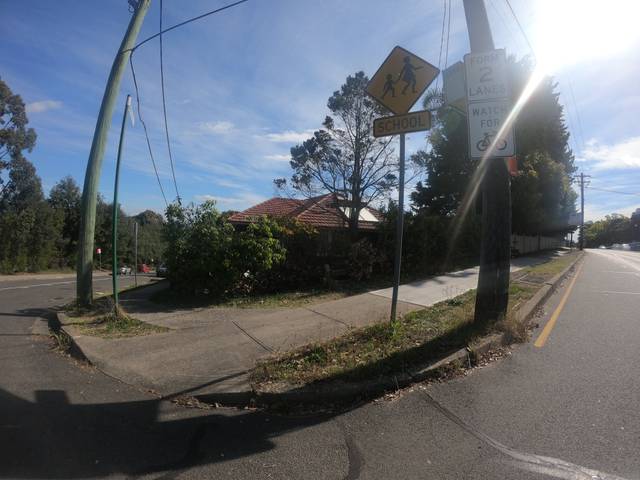
Region: Australia
Coordinates: -33.82, 151.118